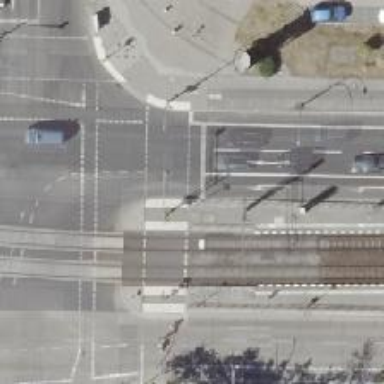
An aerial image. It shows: Crossing with traffic signals.